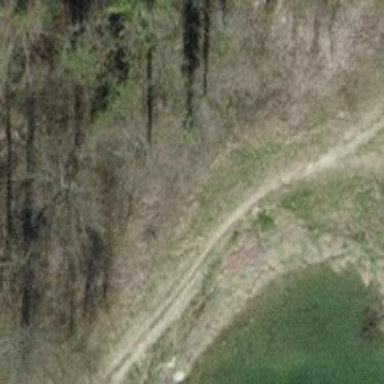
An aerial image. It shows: Grassy path.